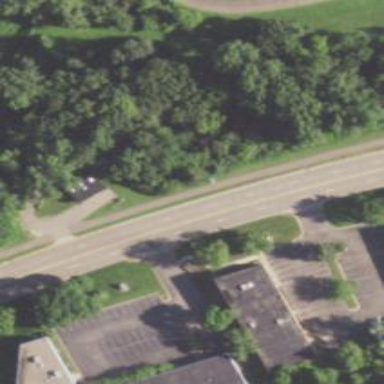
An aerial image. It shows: Tertiary road.